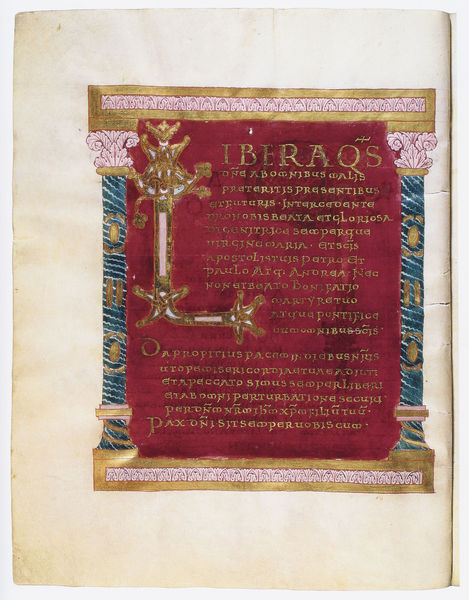
Titel: Göttinger Sakramentar
Institution: Göttingen, Staats- und Universitätsbibliothek
Schlagwörter: blau, säule, säulen, rot, bibel, rahmen, gold, buch, seite, buchstabe, initiale, gebet, kapitell, handschrift, latein, buchmalerei, versalie, akhantus